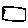
Label: square